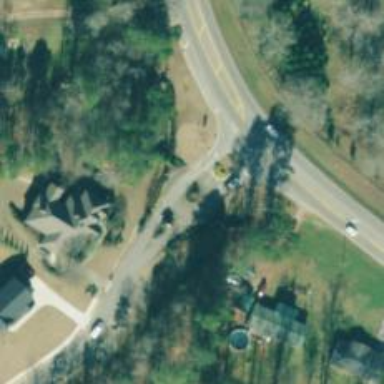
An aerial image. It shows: Turning loop on the road.